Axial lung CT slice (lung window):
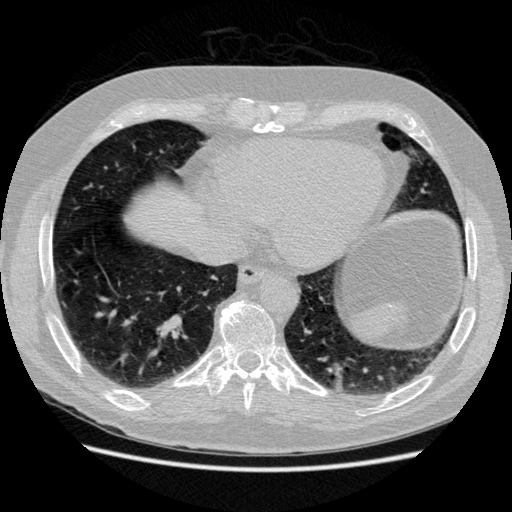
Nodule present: no